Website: bh-photo
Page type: gifting
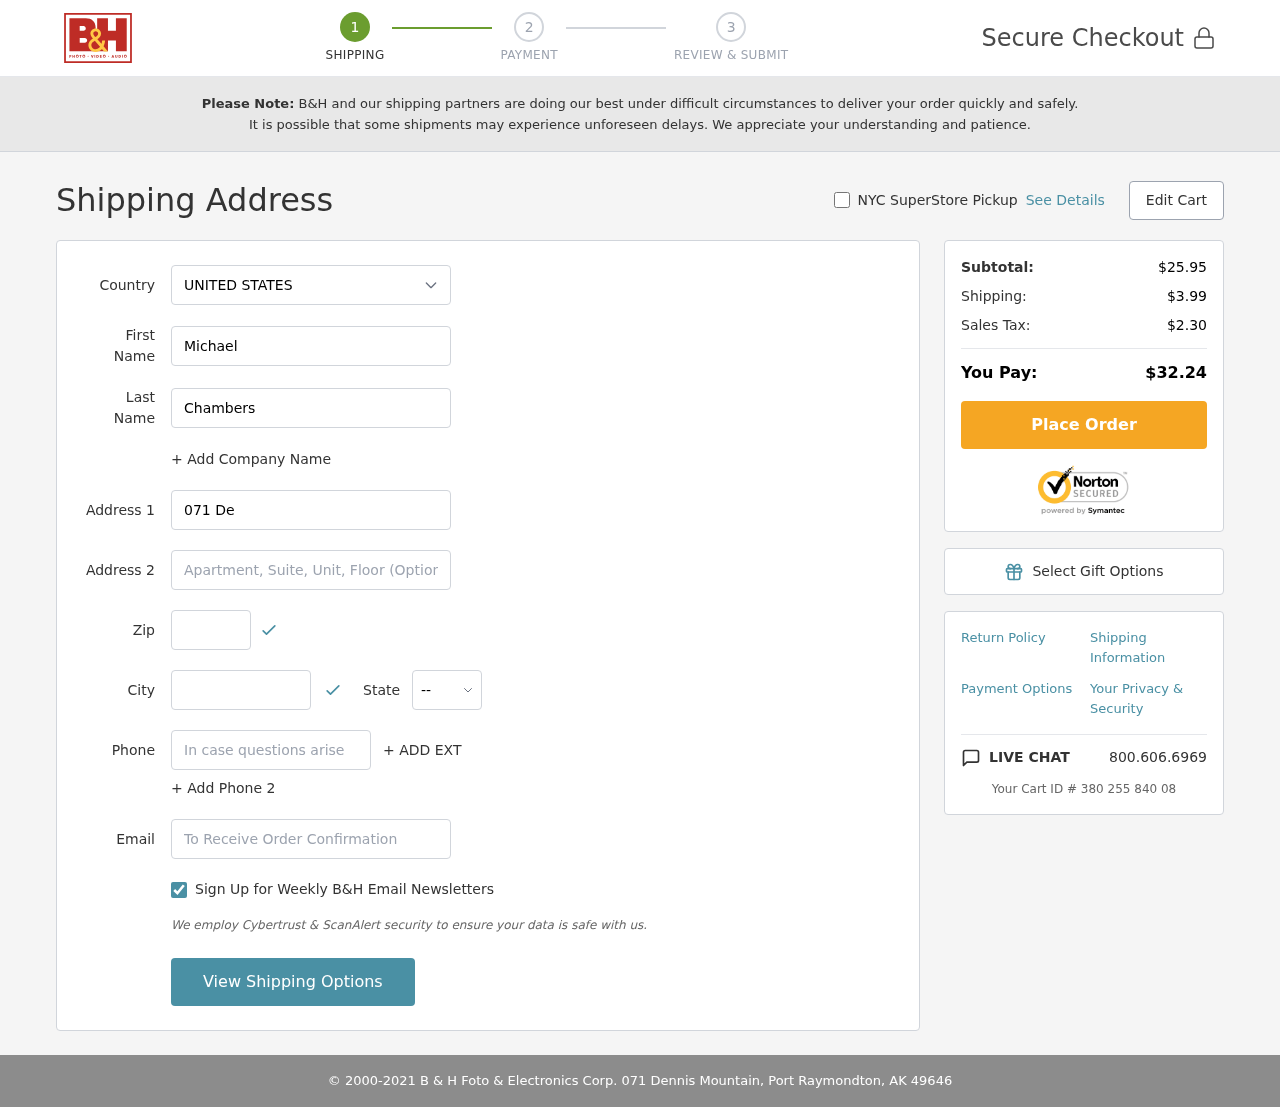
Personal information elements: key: PII_CITY
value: Port Raymondton
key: PII_COUNTRY
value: United States
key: PII_EMAIL
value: mchambers@yahoo.com
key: PII_FIRSTNAME
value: Michael
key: PII_LASTNAME
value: Chambers
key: PII_PHONE
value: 5945455602
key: PII_POSTCODE
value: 49646
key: PII_STATE_ABBR
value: AK
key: PII_STREET
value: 071 Dennis Mountain
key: PII_STREET2
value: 19071 Derrick Burg Suite 240
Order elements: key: ORDER_SUBTOTAL
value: $25.95
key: ORDER_SHIPPING_COST
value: $3.99
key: ORDER_TAX
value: $2.30
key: ORDER_TOTAL
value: $32.24
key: ORDER_ID
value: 380 255 840 08